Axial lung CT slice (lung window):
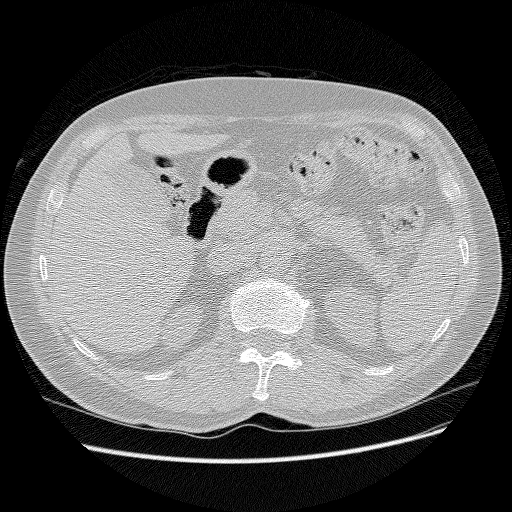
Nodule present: no